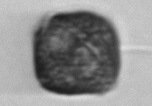
Label: Alexandrium_catenella